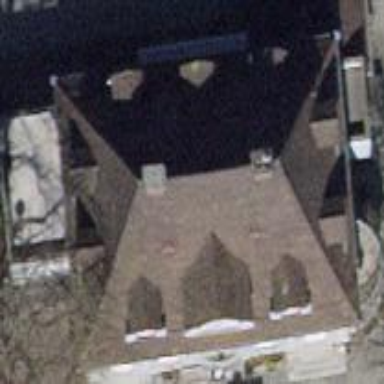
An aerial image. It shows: Building with tile roof.